Question: I've got a just installed ubuntu 11.10.
I follow the first answer in <URL> question. I installed:
freeglut3
freeglut3-dev
'''
igor@ubuntu:~$ sudo apt-get install freeglut3
[sudo] password for igor:
Reading package lists... Done
Building dependency tree
Reading state information... Done
The following NEW packages will be installed:
freeglut3
0 upgraded, 1 newly installed, 0 to remove and 253 not upgraded.
Need to get 77.5 kB of archives.
After this operation, 315 kB of additional disk space will be used.
Get:1 http://us.archive.ubuntu.com/ubuntu/ oneiric/main freeglut3 i386 2.6.0-1ubuntu2 [77.5 kB]
Fetched 77.5 kB in 0s (82.9 kB/s)
Selecting previously deselected package freeglut3.
(Reading database ... 125550 files and directories currently installed.)
Unpacking freeglut3 (from .../freeglut3_2.6.0-1ubuntu2_i386.deb) ...
Setting up freeglut3 (2.6.0-1ubuntu2) ...
Processing triggers for libc-bin ...
ldconfig deferred processing now taking place
igor@ubuntu:~$ sudo apt-get install freeglut3-dev
Reading package lists... Done
Building dependency tree
Reading state information... Done
The following extra packages will be installed:
libdrm-dev libgl1-mesa-dev libglu1-mesa-dev libice-dev libkms1
libpthread-stubs0 libpthread-stubs0-dev libsm-dev libx11-dev libxau-dev
libxcb1-dev libxdmcp-dev libxext-dev libxt-dev mesa-common-dev
x11proto-core-dev x11proto-input-dev x11proto-kb-dev x11proto-xext-dev
xorg-sgml-doctools xtrans-dev
The following NEW packages will be installed:
freeglut3-dev libdrm-dev libgl1-mesa-dev libglu1-mesa-dev libice-dev libkms1
libpthread-stubs0 libpthread-stubs0-dev libsm-dev libx11-dev libxau-dev
libxcb1-dev libxdmcp-dev libxext-dev libxt-dev mesa-common-dev
x11proto-core-dev x11proto-input-dev x11proto-kb-dev x11proto-xext-dev
xorg-sgml-doctools xtrans-dev
0 upgraded, 22 newly installed, 0 to remove and 253 not upgraded.
Need to get 5,673 kB of archives.
After this operation, 23.7 MB of additional disk space will be used.
Do you want to continue [Y/n]? Y
Get:1 http://us.archive.ubuntu.com/ubuntu/ oneiric/main libkms1 i386 2.4.26-1ubuntu1 [9,654 B]
Get:2 http://us.archive.ubuntu.com/ubuntu/ oneiric/main xorg-sgml-doctools i386 1:1.8-2 [10.9 kB]
Get:3 http://us.archive.ubuntu.com/ubuntu/ oneiric/main x11proto-core-dev i386 7.0.22-1 [299 kB]
Get:4 http://us.archive.ubuntu.com/ubuntu/ oneiric/main libxau-dev i386 1:1.0.6-3 [10.2 kB]
Get:5 http://us.archive.ubuntu.com/ubuntu/ oneiric/main libxdmcp-dev i386 1:1.1.0-3 [43.9 kB]
Get:6 http://us.archive.ubuntu.com/ubuntu/ oneiric/main x11proto-input-dev i386 2.0.2-2ubuntu1 [69.0 kB]
Get:7 http://us.archive.ubuntu.com/ubuntu/ oneiric/main x11proto-kb-dev i386 1.0.5-2 [27.6 kB]
Get:8 http://us.archive.ubuntu.com/ubuntu/ oneiric/main xtrans-dev i386 1.2.6-2 [82.9 kB]
Get:9 http://us.archive.ubuntu.com/ubuntu/ oneiric/main libpthread-stubs0 i386 0.3-2.1 [3,270 B]
Get:10 http://us.archive.ubuntu.com/ubuntu/ oneiric/main libpthread-stubs0-dev i386 0.3-2.1 [2,490 B]
Get:11 http://us.archive.ubuntu.com/ubuntu/ oneiric/main libxcb1-dev i386 1.7-3 [77.9 kB]
Get:12 http://us.archive.ubuntu.com/ubuntu/ oneiric/main libx11-dev i386 2:1.4.4-2ubuntu1 [3,252 kB]
Get:13 http://us.archive.ubuntu.com/ubuntu/ oneiric/main libdrm-dev i386 2.4.26-1ubuntu1 [123 kB]
Get:14 http://us.archive.ubuntu.com/ubuntu/ oneiric/main mesa-common-dev i386 7.11-0ubuntu3 [236 kB]
Get:15 http://us.archive.ubuntu.com/ubuntu/ oneiric/main x11proto-xext-dev i386 7.2.0-3 [253 kB]
Get:16 http://us.archive.ubuntu.com/ubuntu/ oneiric/main libxext-dev i386 2:1.3.0-3 [141 kB]
Get:17 http://us.archive.ubuntu.com/ubuntu/ oneiric/main libgl1-mesa-dev i386 7.11-0ubuntu3 [9,248 B]
Get:18 http://us.archive.ubuntu.com/ubuntu/ oneiric/main libglu1-mesa-dev i386 7.11-0ubuntu3 [189 kB]
Get:19 http://us.archive.ubuntu.com/ubuntu/ oneiric/main libice-dev i386 2:1.0.7-2 [128 kB]
Get:20 http://us.archive.ubuntu.com/ubuntu/ oneiric/main libsm-dev i386 2:1.2.0-2 [86.4 kB]
Get:21 http://us.archive.ubuntu.com/ubuntu/ oneiric/main libxt-dev i386 1:1.1.1-2 [472 kB]
Get:22 http://us.archive.ubuntu.com/ubuntu/ oneiric/main freeglut3-dev i386 2.6.0-1ubuntu2 [146 kB]
Fetched 5,673 kB in 16s (336 kB/s)
Selecting previously deselected package libkms1.
(Reading database ... 125555 files and directories currently installed.)
Unpacking libkms1 (from .../libkms1_2.4.26-1ubuntu1_i386.deb) ...
Selecting previously deselected package xorg-sgml-doctools.
Unpacking xorg-sgml-doctools (from .../xorg-sgml-doctools_1%3a1.8-2_i386.deb) ...
Selecting previously deselected package x11proto-core-dev.
Unpacking x11proto-core-dev (from .../x11proto-core-dev_7.0.22-1_i386.deb) ...
Selecting previously deselected package libxau-dev.
Unpacking libxau-dev (from .../libxau-dev_1%3a1.0.6-3_i386.deb) ...
Selecting previously deselected package libxdmcp-dev.
Unpacking libxdmcp-dev (from .../libxdmcp-dev_1%3a1.1.0-3_i386.deb) ...
Selecting previously deselected package x11proto-input-dev.
Unpacking x11proto-input-dev (from .../x11proto-input-dev_2.0.2-2ubuntu1_i386.deb) ...
Selecting previously deselected package x11proto-kb-dev.
Unpacking x11proto-kb-dev (from .../x11proto-kb-dev_1.0.5-2_i386.deb) ...
Selecting previously deselected package xtrans-dev.
Unpacking xtrans-dev (from .../xtrans-dev_1.2.6-2_i386.deb) ...
Selecting previously deselected package libpthread-stubs0.
Unpacking libpthread-stubs0 (from .../libpthread-stubs0_0.3-2.1_i386.deb) ...
Selecting previously deselected package libpthread-stubs0-dev.
Unpacking libpthread-stubs0-dev (from .../libpthread-stubs0-dev_0.3-2.1_i386.deb) ...
Selecting previously deselected package libxcb1-dev.
Unpacking libxcb1-dev (from .../libxcb1-dev_1.7-3_i386.deb) ...
Selecting previously deselected package libx11-dev.
Unpacking libx11-dev (from .../libx11-dev_2%3a1.4.4-2ubuntu1_i386.deb) ...
Selecting previously deselected package libdrm-dev.
Unpacking libdrm-dev (from .../libdrm-dev_2.4.26-1ubuntu1_i386.deb) ...
Selecting previously deselected package mesa-common-dev.
Unpacking mesa-common-dev (from .../mesa-common-dev_7.11-0ubuntu3_i386.deb) ...
Selecting previously deselected package x11proto-xext-dev.
Unpacking x11proto-xext-dev (from .../x11proto-xext-dev_7.2.0-3_i386.deb) ...
Selecting previously deselected package libxext-dev.
Unpacking libxext-dev (from .../libxext-dev_2%3a1.3.0-3_i386.deb) ...
Selecting previously deselected package libgl1-mesa-dev.
Unpacking libgl1-mesa-dev (from .../libgl1-mesa-dev_7.11-0ubuntu3_i386.deb) ...
Selecting previously deselected package libglu1-mesa-dev.
Unpacking libglu1-mesa-dev (from .../libglu1-mesa-dev_7.11-0ubuntu3_i386.deb) ...
Selecting previously deselected package libice-dev.
Unpacking libice-dev (from .../libice-dev_2%3a1.0.7-2_i386.deb) ...
Selecting previously deselected package libsm-dev.
Unpacking libsm-dev (from .../libsm-dev_2%3a1.2.0-2_i386.deb) ...
Selecting previously deselected package libxt-dev.
Unpacking libxt-dev (from .../libxt-dev_1%3a1.1.1-2_i386.deb) ...
Selecting previously deselected package freeglut3-dev.
Unpacking freeglut3-dev (from .../freeglut3-dev_2.6.0-1ubuntu2_i386.deb) ...
Processing triggers for man-db ...
Setting up libkms1 (2.4.26-1ubuntu1) ...
Setting up xorg-sgml-doctools (1:1.8-2) ...
Setting up x11proto-core-dev (7.0.22-1) ...
Setting up libxau-dev (1:1.0.6-3) ...
Setting up libxdmcp-dev (1:1.1.0-3) ...
Setting up x11proto-input-dev (2.0.2-2ubuntu1) ...
Setting up x11proto-kb-dev (1.0.5-2) ...
Setting up xtrans-dev (1.2.6-2) ...
Setting up libpthread-stubs0 (0.3-2.1) ...
Setting up libpthread-stubs0-dev (0.3-2.1) ...
Setting up libxcb1-dev (1.7-3) ...
Setting up libx11-dev (2:1.4.4-2ubuntu1) ...
Setting up libdrm-dev (2.4.26-1ubuntu1) ...
Setting up mesa-common-dev (7.11-0ubuntu3) ...
Setting up x11proto-xext-dev (7.2.0-3) ...
Setting up libxext-dev (2:1.3.0-3) ...
Setting up libgl1-mesa-dev (7.11-0ubuntu3) ...
Setting up libglu1-mesa-dev (7.11-0ubuntu3) ...
Setting up libice-dev (2:1.0.7-2) ...
Setting up libsm-dev (2:1.2.0-2) ...
Setting up libxt-dev (1:1.1.1-2) ...
Setting up freeglut3-dev (2.6.0-1ubuntu2) ...
Processing triggers for libc-bin ...
ldconfig deferred processing now taking place
'''
Now i try to install libglew1.5 and libglew1.5-dev and etc.
but:
'''
$ sudo apt-get install libglew1.5
Reading package lists... Done
Building dependency tree
Reading state information... Done
libglew1.5 is already the newest version.
0 upgraded, 0 newly installed, 0 to remove and 251 not upgraded.
'''
I try to compile the example from this answer:
'''
#include < GL/glew.h >
#include < GL/glut.h >
#include < GL/gl.h >
#include < GL/glu.h >
#include < GL/glext.h >
GLenum err = glewInit();
if (GLEW_OK != err)
{
fprintf(stderr, "Error %s
", glewGetErrorString(err));
exit(1);
}
fprintf(stdout, "Status: Using GLEW %s
", glewGetString(GLEW_VERSION));
if (GLEW_ARB_vertex_program)
fprintf(stdout, "Status: ARB vertex programs available.
");
if (glewGetExtension("GL_ARB_fragment_program"))
fprintf(stdout, "Status: ARB fragment programs available.
");
if (glewIsSupported("GL_VERSION_1_4 GL_ARB_point_sprite"))
fprintf(stdout, "Status: ARB point sprites available.
");
'''
and compile error
'''
$ g++ -lglut -lGL -lGLU -lGLEW example.cpp -o examp
example.cpp:1:23: fatal error: GL/glew.h : No such file or directory
compilation terminated.
'''

Where i can find a normal tutorial for install opengl libs for development? Essential for OpenGL ES...
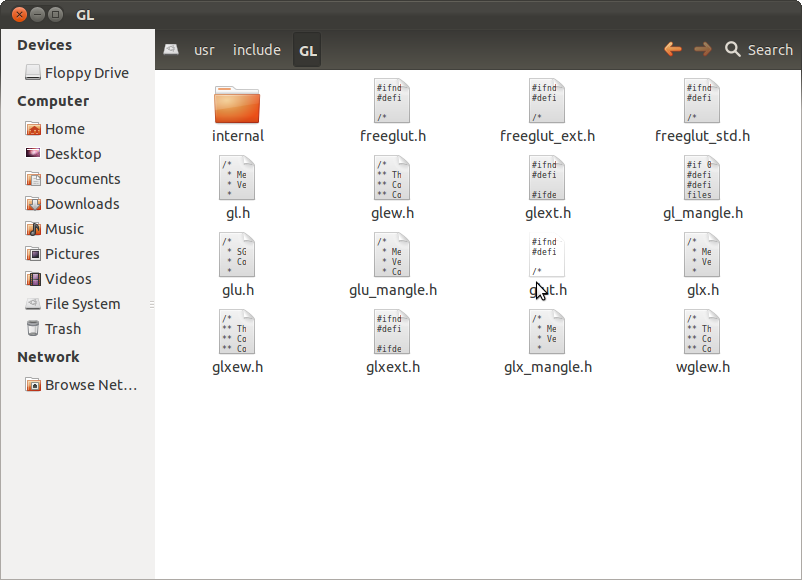
Answer: Remove the spaces inside the < > and it will compile. So instead of writing '< GL/glew.h >' write '<GL/glew.h>'